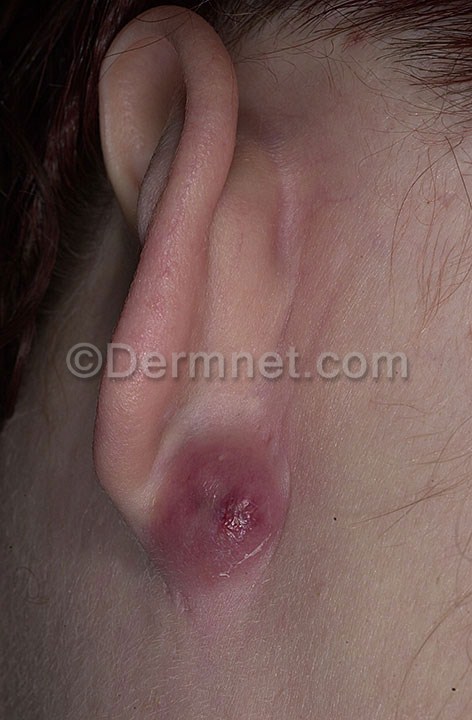
Disease: Seborrheic Keratoses and other Benign Tumors